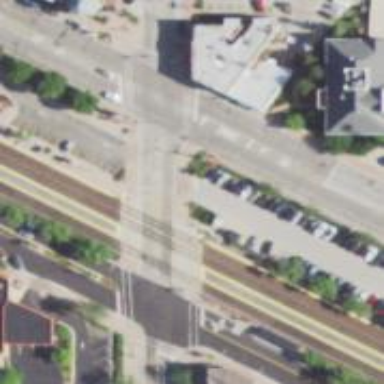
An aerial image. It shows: Asphalt footway with marked crossing lines.